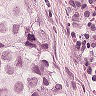
Metastatic tissue present: yes